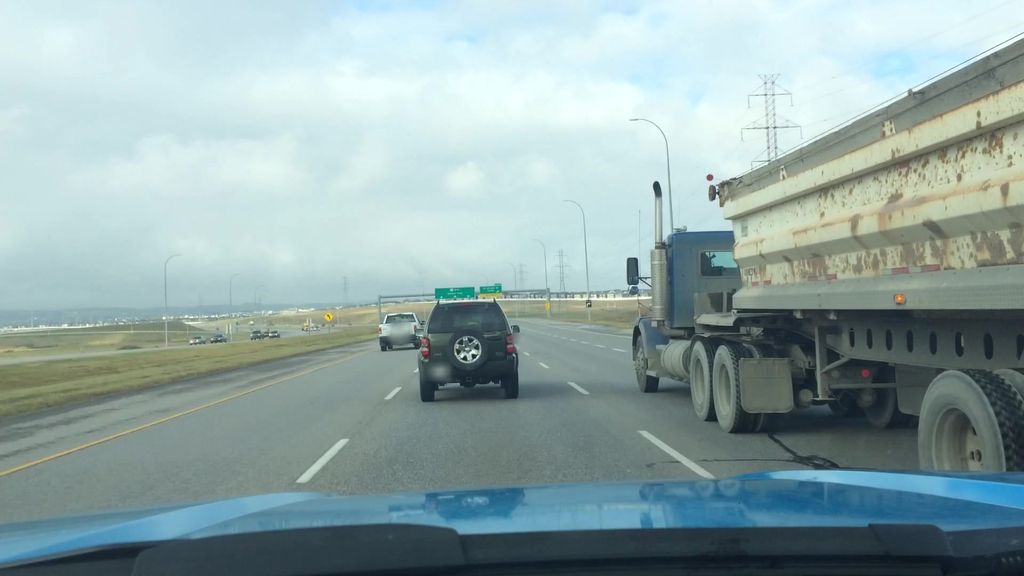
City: calgary